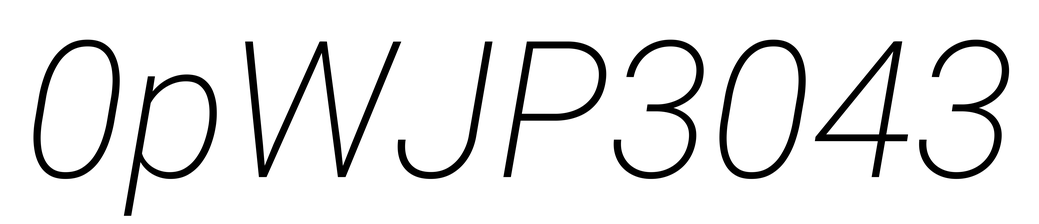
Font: Roboto-Italic_ExtraLight_Italic